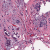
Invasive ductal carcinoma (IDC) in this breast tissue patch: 1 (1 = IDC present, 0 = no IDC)